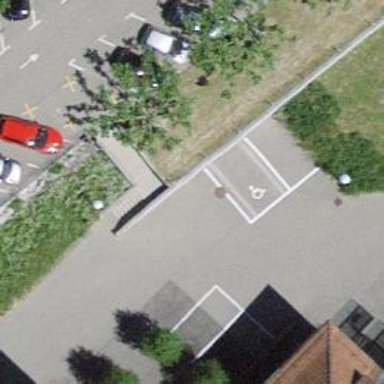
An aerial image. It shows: Set of steps on the road.